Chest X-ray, PA view. Patient: 42 years old, sex F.
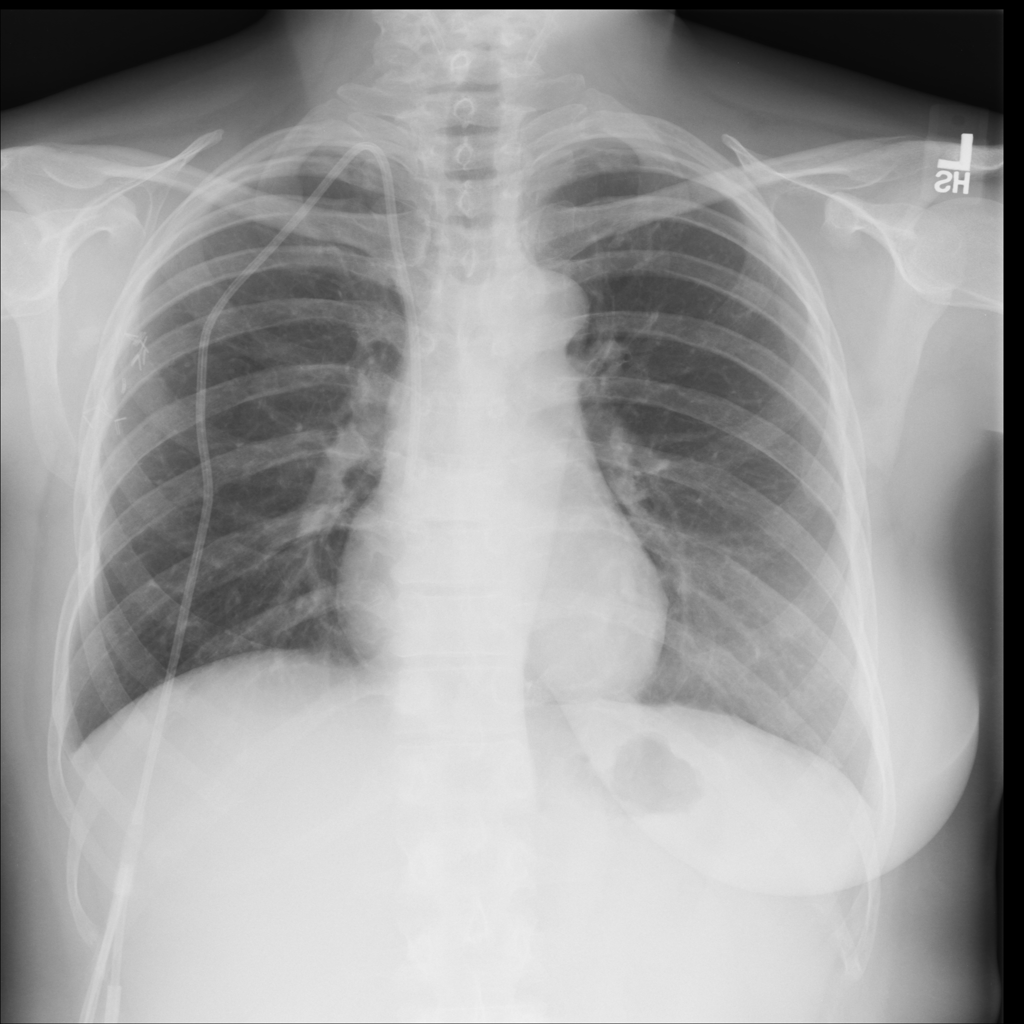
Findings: No Finding